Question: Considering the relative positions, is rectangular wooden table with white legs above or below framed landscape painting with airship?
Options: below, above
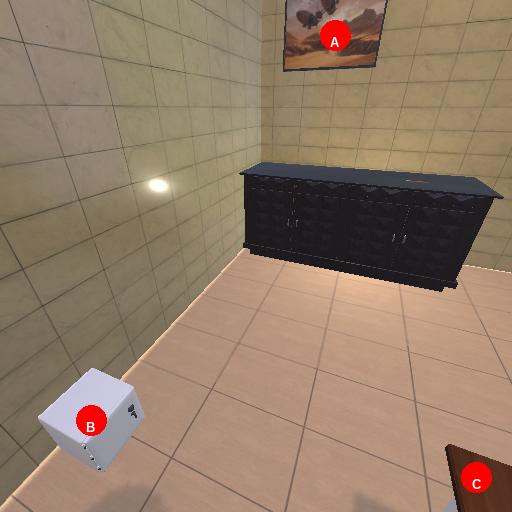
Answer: below